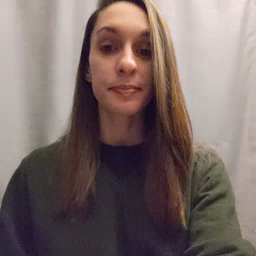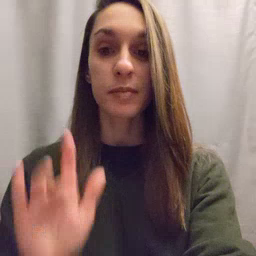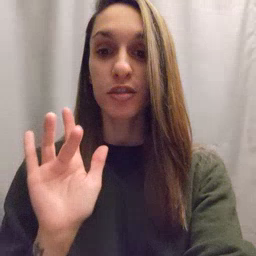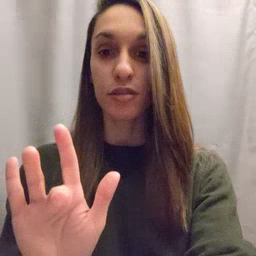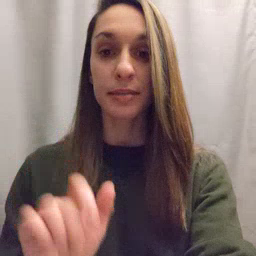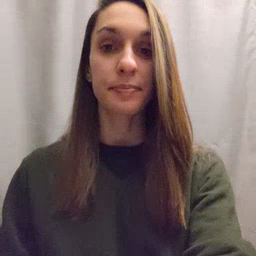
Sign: touch